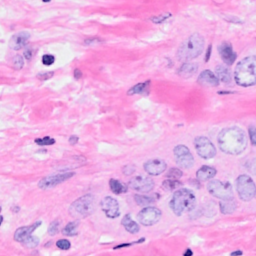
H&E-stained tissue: Breast